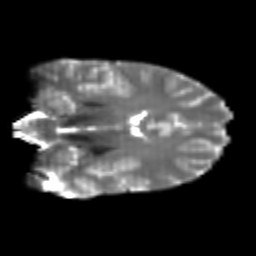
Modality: T2w
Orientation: coronal
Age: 21
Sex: female
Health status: healthy
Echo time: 0.074 s